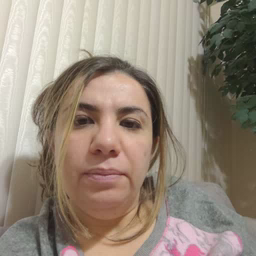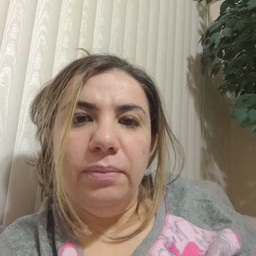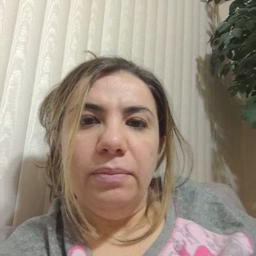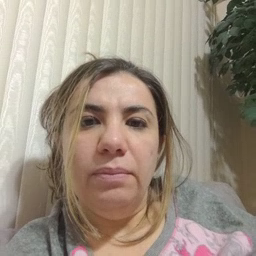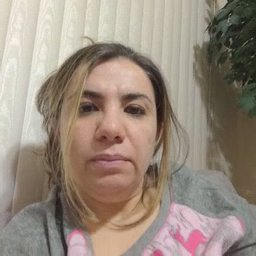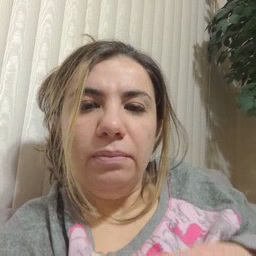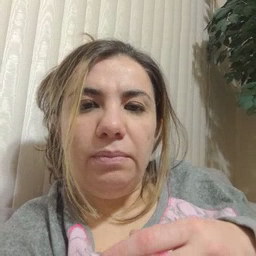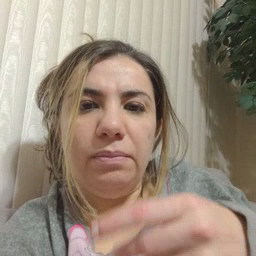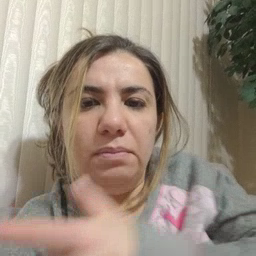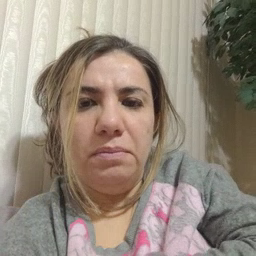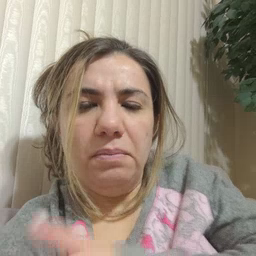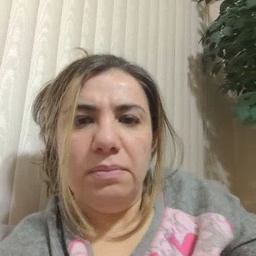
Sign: vacuum